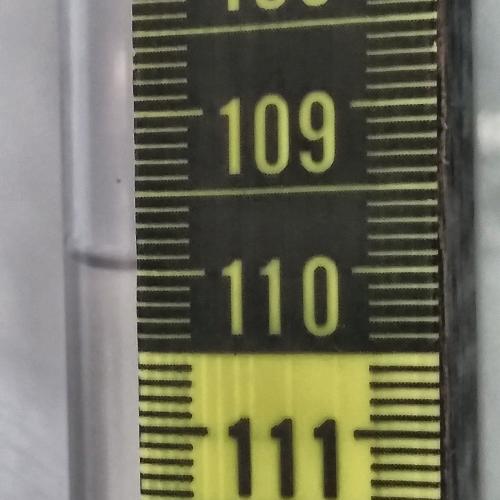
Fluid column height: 110.0 cm